Question: I'm getting the following error after creating a new wear app. I'm also getting this in the example app found in the sdk folder.
'''
C:\Users\Tom\AppData\Local\Android\android-studio1\sdk\samples\android-20\wearable\SynchronizedNotifications\Application\build\intermediates\exploded-aar\com.google.android.gms\play-services\5.0.77\res\drawable-mdpi\common_signin_btn_text_disabled_focus_light.9.png ERROR: Unable to open PNG file
'''

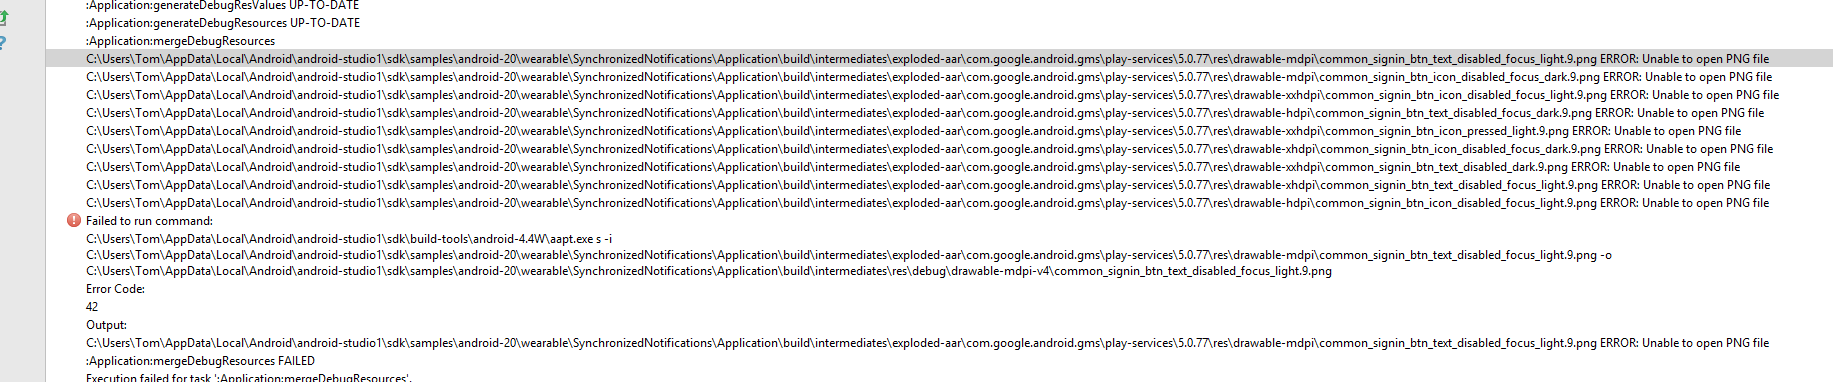
Answer: It's related to the directory and file name length. I believe it needs to be under 256 characters.
C:\Users\Tom\AppData\Local\Android\android-studio1\sdk\samples\android-20\wearable\SynchronizedNotifications\Application\build\intermediates\exploded-aar\com.google.android.gms\play-services\5.0.77\res\drawable-mdpi\common_signin_btn_text_disabled_focus_light.9.png
is 265 characters.
Moving the project to a lower directory fixed the issue.
I'm going to try implementing a hardlink to the directory to shorten the name so I won't have to update the directory structure.
I also submitted a ticket with the android dev team. Currently priority is set to small...
<URL>